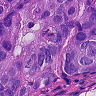
Metastatic tissue present: yes